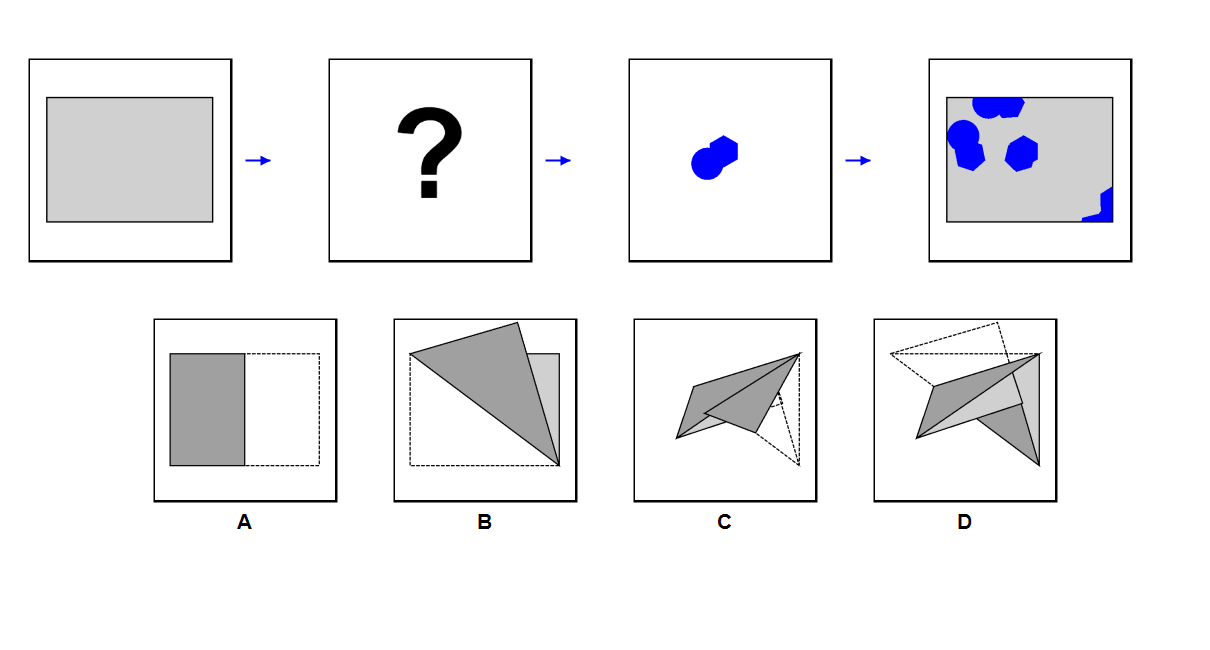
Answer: A